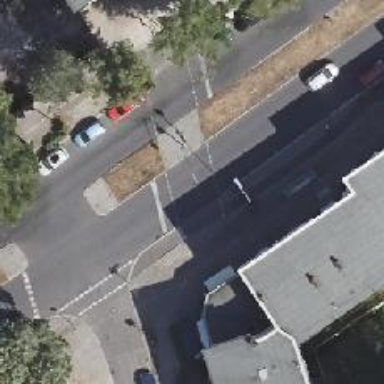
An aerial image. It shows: Secondary road with asphalt surface. There is cycle track on the right side of the road.